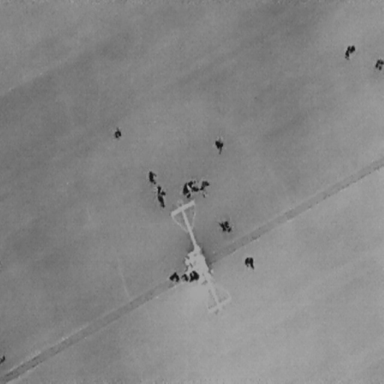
There are 12 People in the infrared image.